Interaction volume radius: 5 \u00c5
Interaction volume height: 30 \u00c5
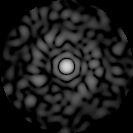
Disorder parameter: 0.8369